Question: I need to resize and crop an image to a specific width and height. I was able to construct a method that will create a square thumbnail, but I'm unsure on how to apply this, when the desired thumbnail is not square.
'''
def rescale(data, width, height):
"""Rescale the given image, optionally cropping it to make sure the result image has the specified width and height."""
from google.appengine.api import images
new_width = width
new_height = height
img = images.Image(data)
org_width, org_height = img.width, img.height
# We must determine if the image is portrait or landscape
# Landscape
if org_width > org_height:
# With the Landscape image we want the crop to be centered. We must find the
# height to width ratio of the image and Convert the denominater to a float
# so that ratio will be a decemal point. The ratio is the percentage of the image
# that will remain.
ratio = org_height / float(org_width)
# To find the percentage of the image that will be removed we subtract the ratio
# from 1 By dividing this number by 2 we find the percentage that should be
# removed from each side this is also our left_x coordinate
left_x = (1- ratio) / 2
# By subtract the left_x from 1 we find the right_x coordinate
right_x = 1 - left_x
# crop(image_data, left_x, top_y, right_x, bottom_y), output_encoding=images.PNG)
img.crop(left_x, 0.0, right_x, 1.0)
# resize(image_data, width=0, height=0, output_encoding=images.PNG)
img.resize(height=height)
# Portrait
elif org_width < org_height:
ratio = org_width / float(org_height)
# crop(image_data, left_x, top_y, right_x, bottom_y), output_encoding=images.PNG)
img.crop(0.0, 0.0, 1.0, ratio)
# resize(image_data, width=0, height=0, output_encoding=images.PNG)
img.resize(width=witdh)
thumbnail = img.execute_transforms()
return thumbnail
'''
If there is a better way to do this please let me know. Any help would be greatly appreciated.
Here's a diagram explaining the desired process.

Thanks,
Kyle
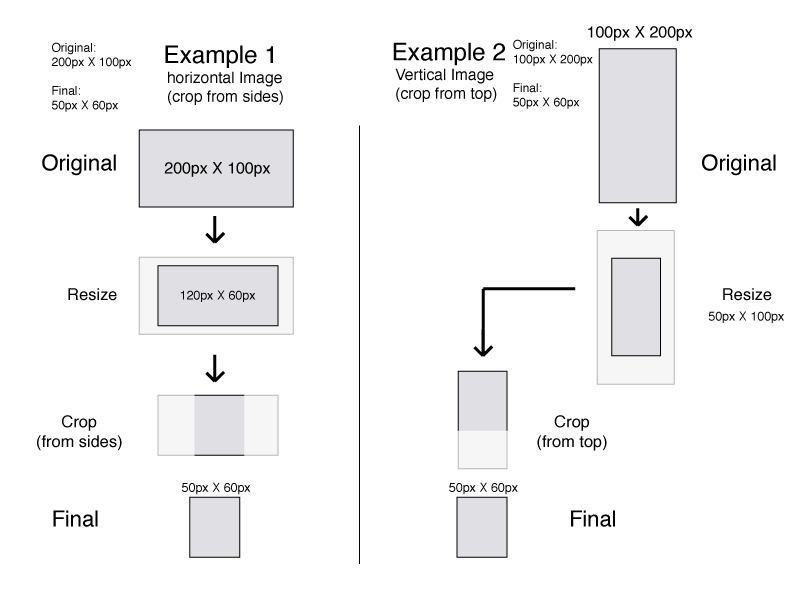
Answer: I had a similar problem (your screenshot was very useful). This is my solution:
'''
def rescale(img_data, width, height, halign='middle', valign='middle'):
"""Resize then optionally crop a given image.
Attributes:
img_data: The image data
width: The desired width
height: The desired height
halign: Acts like photoshop's 'Canvas Size' function, horizontally
aligning the crop to left, middle or right
valign: Verticallly aligns the crop to top, middle or bottom
"""
image = images.Image(img_data)
desired_wh_ratio = float(width) / float(height)
wh_ratio = float(image.width) / float(image.height)
if desired_wh_ratio > wh_ratio:
# resize to width, then crop to height
image.resize(width=width)
image.execute_transforms()
trim_y = (float(image.height - height) / 2) / image.height
if valign == 'top':
image.crop(0.0, 0.0, 1.0, 1 - (2 * trim_y))
elif valign == 'bottom':
image.crop(0.0, (2 * trim_y), 1.0, 1.0)
else:
image.crop(0.0, trim_y, 1.0, 1 - trim_y)
else:
# resize to height, then crop to width
image.resize(height=height)
image.execute_transforms()
trim_x = (float(image.width - width) / 2) / image.width
if halign == 'left':
image.crop(0.0, 0.0, 1 - (2 * trim_x), 1.0)
elif halign == 'right':
image.crop((2 * trim_x), 0.0, 1.0, 1.0)
else:
image.crop(trim_x, 0.0, 1 - trim_x, 1.0)
return image.execute_transforms()
'''